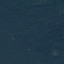
Land use / land cover: Forest